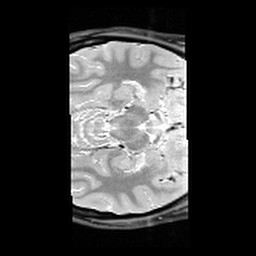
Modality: PDw
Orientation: axial
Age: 22
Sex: female
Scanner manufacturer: siemens
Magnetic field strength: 3 T
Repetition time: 6.49 s
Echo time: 0.016 s